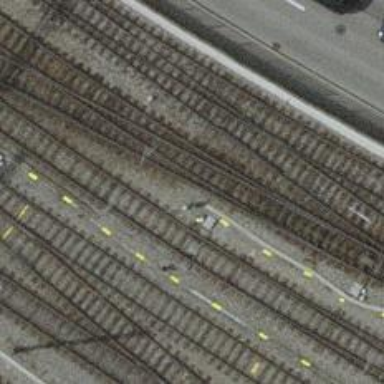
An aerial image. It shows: Siding railway track with electrified contact line.